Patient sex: M
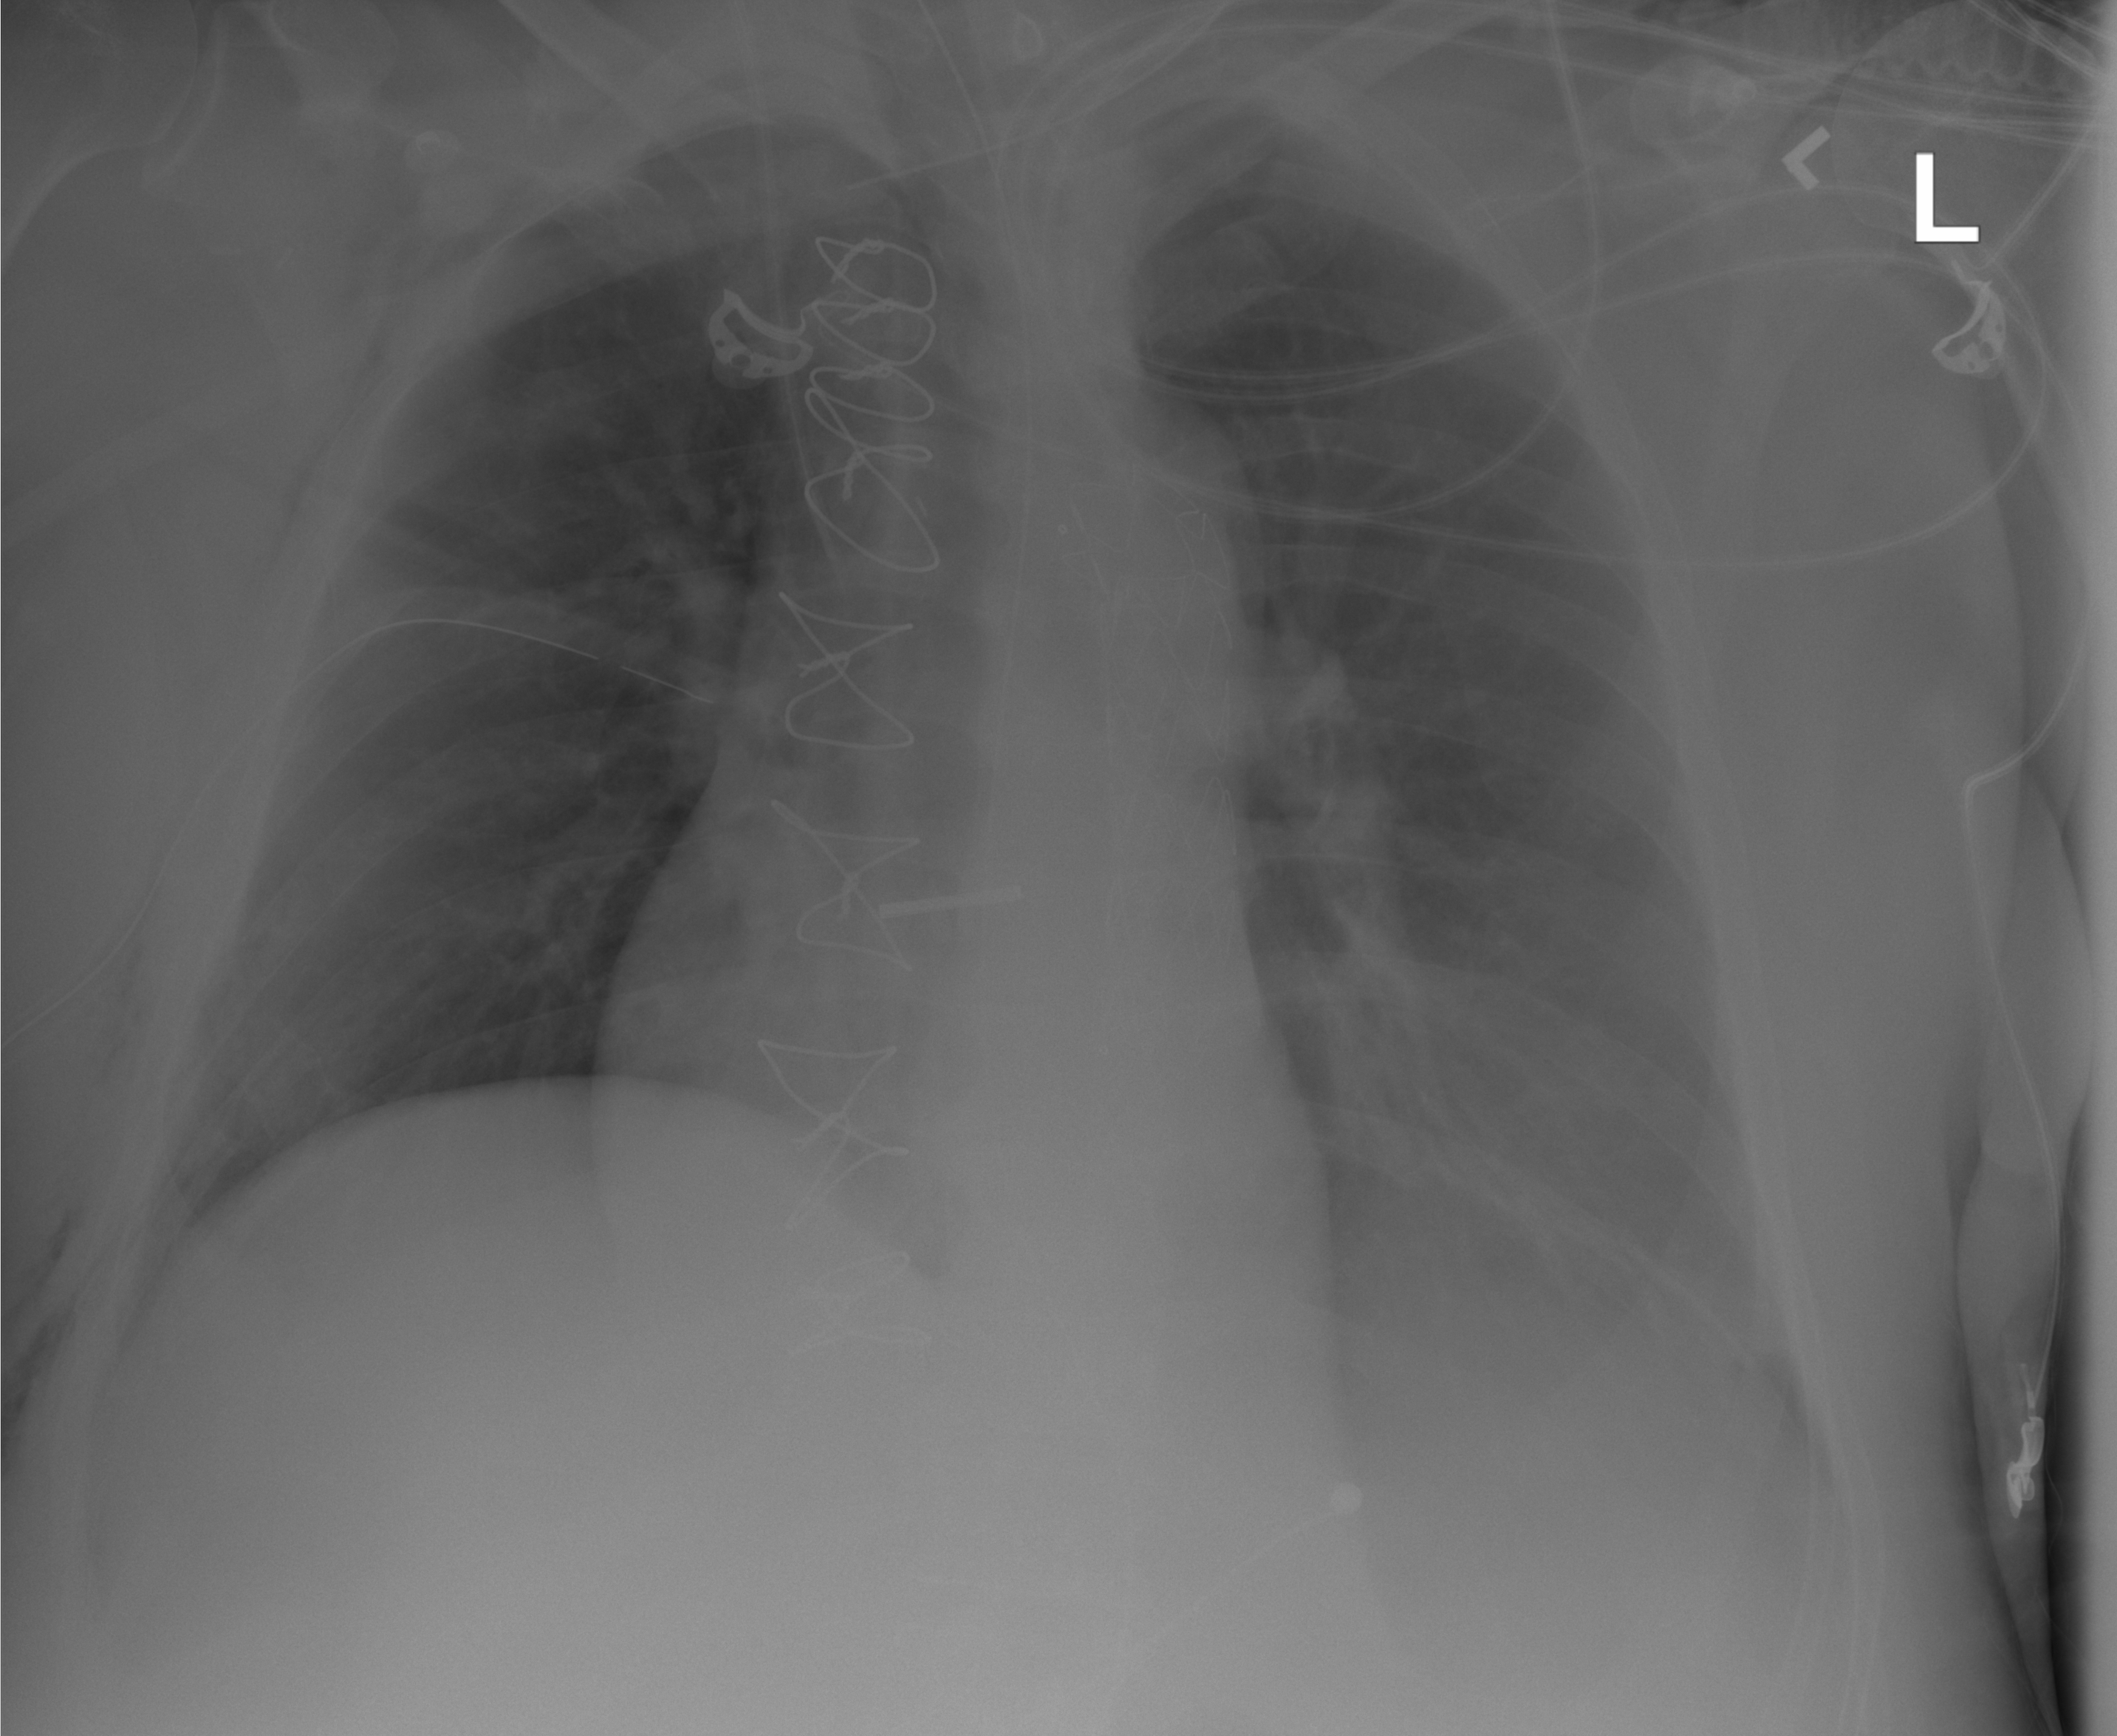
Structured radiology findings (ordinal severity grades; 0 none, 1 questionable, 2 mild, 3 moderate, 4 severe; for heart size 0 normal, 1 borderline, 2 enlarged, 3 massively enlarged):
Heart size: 0
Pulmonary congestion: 0
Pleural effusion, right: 0
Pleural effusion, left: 2
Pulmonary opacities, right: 0
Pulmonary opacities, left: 0
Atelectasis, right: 2
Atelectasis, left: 2